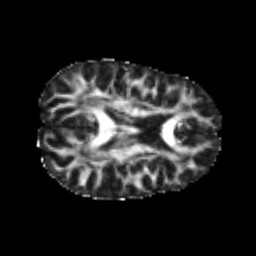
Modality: FA
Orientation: axial
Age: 21
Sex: male
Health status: healthy
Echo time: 0.074 s